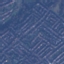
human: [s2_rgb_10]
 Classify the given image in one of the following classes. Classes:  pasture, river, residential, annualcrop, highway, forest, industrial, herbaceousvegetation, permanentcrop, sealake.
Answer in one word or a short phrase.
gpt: Residential